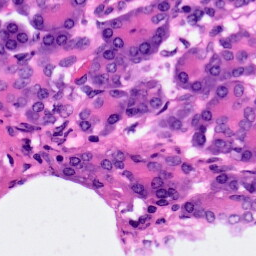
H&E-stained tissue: Pancreatic